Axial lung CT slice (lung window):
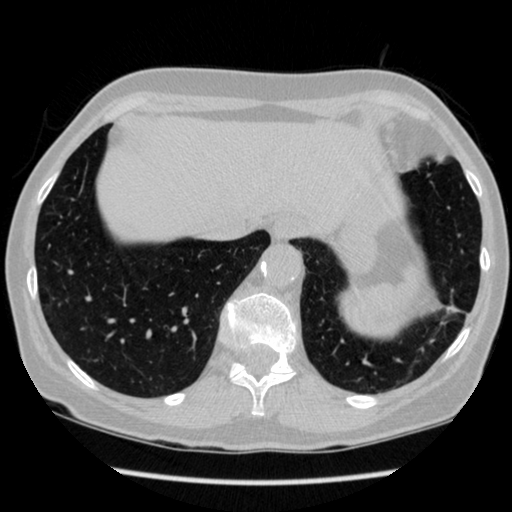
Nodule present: no